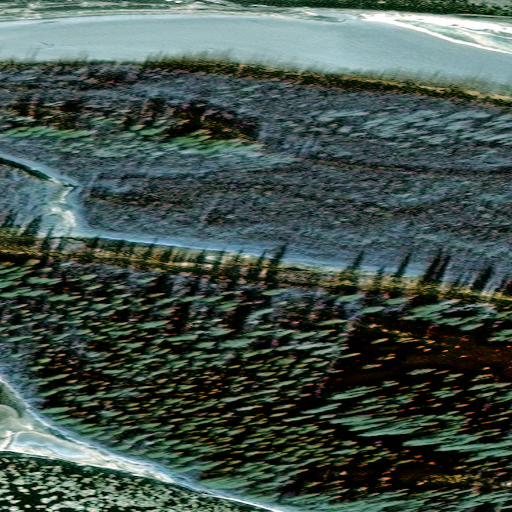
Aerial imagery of island in Alaska named Bear Island containing only unknown